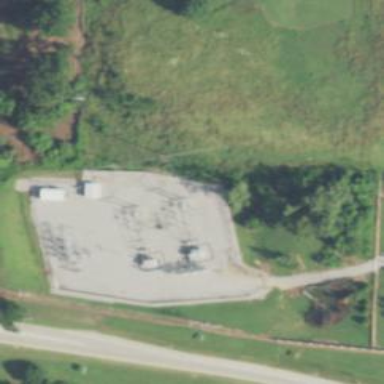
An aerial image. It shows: Switch used for power control.